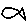
Label: fish